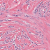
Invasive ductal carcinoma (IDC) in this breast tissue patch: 1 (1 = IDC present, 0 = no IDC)